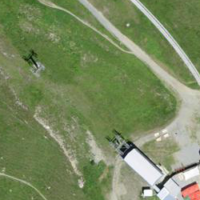
EUNIS habitat code: 26
Species observed at this site:
Marmota marmota
Aster alpinus
Campanula barbata
Draba aizoides
Anemone ranunculoides
Botrychium lunaria
Arnica montana